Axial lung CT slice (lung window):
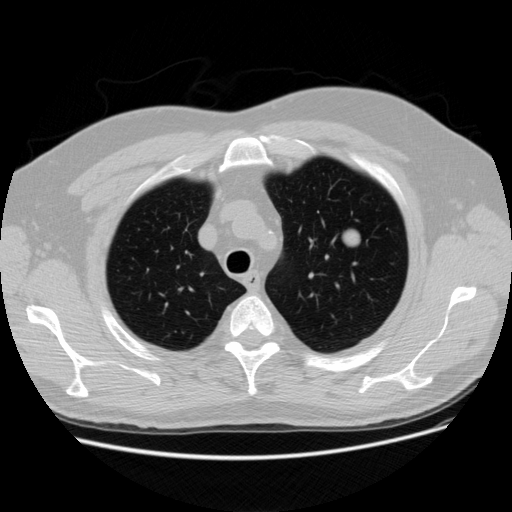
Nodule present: yes
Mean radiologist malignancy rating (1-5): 3.75